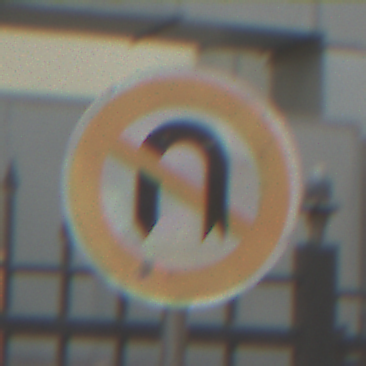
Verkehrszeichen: VerbotWenden
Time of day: MorningAfternoon
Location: Outdoor (Urban)
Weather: Overcast
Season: NotSpecified
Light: Natural